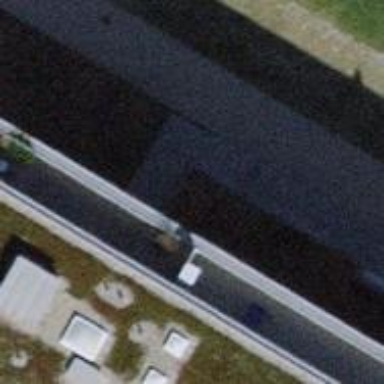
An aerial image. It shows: Bicycle parking facility.